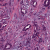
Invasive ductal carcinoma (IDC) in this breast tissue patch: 1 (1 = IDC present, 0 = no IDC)